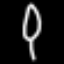
Label: leaf